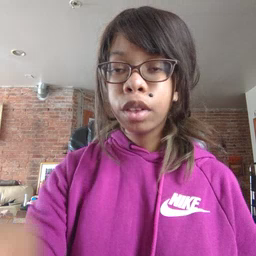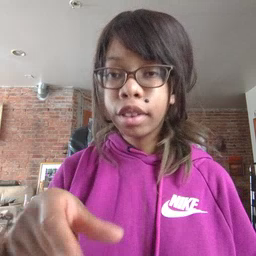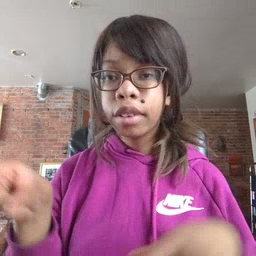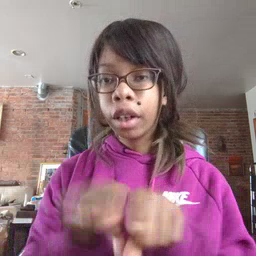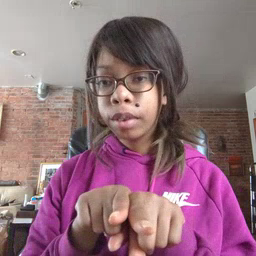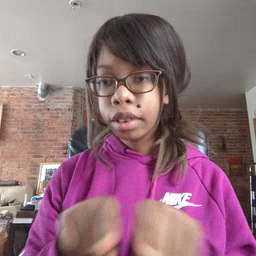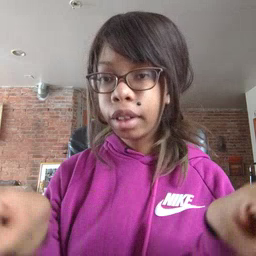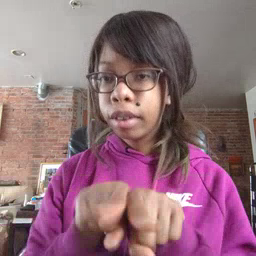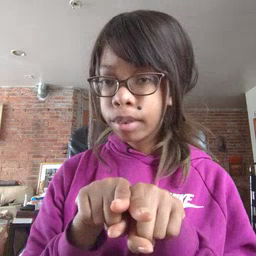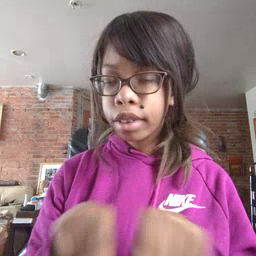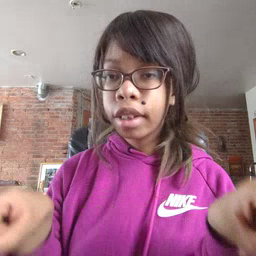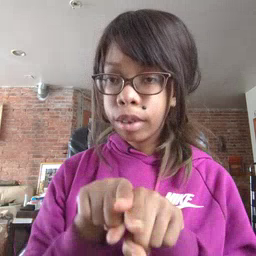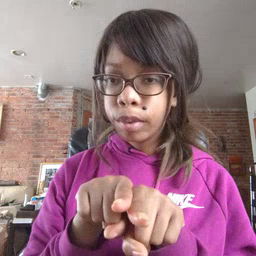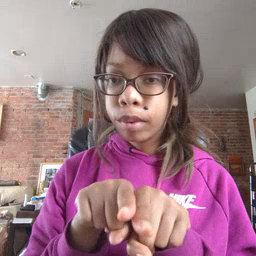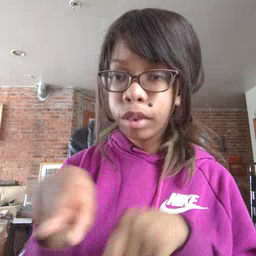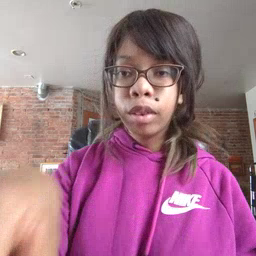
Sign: same